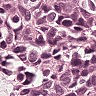
Metastatic tissue present: yes